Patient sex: M
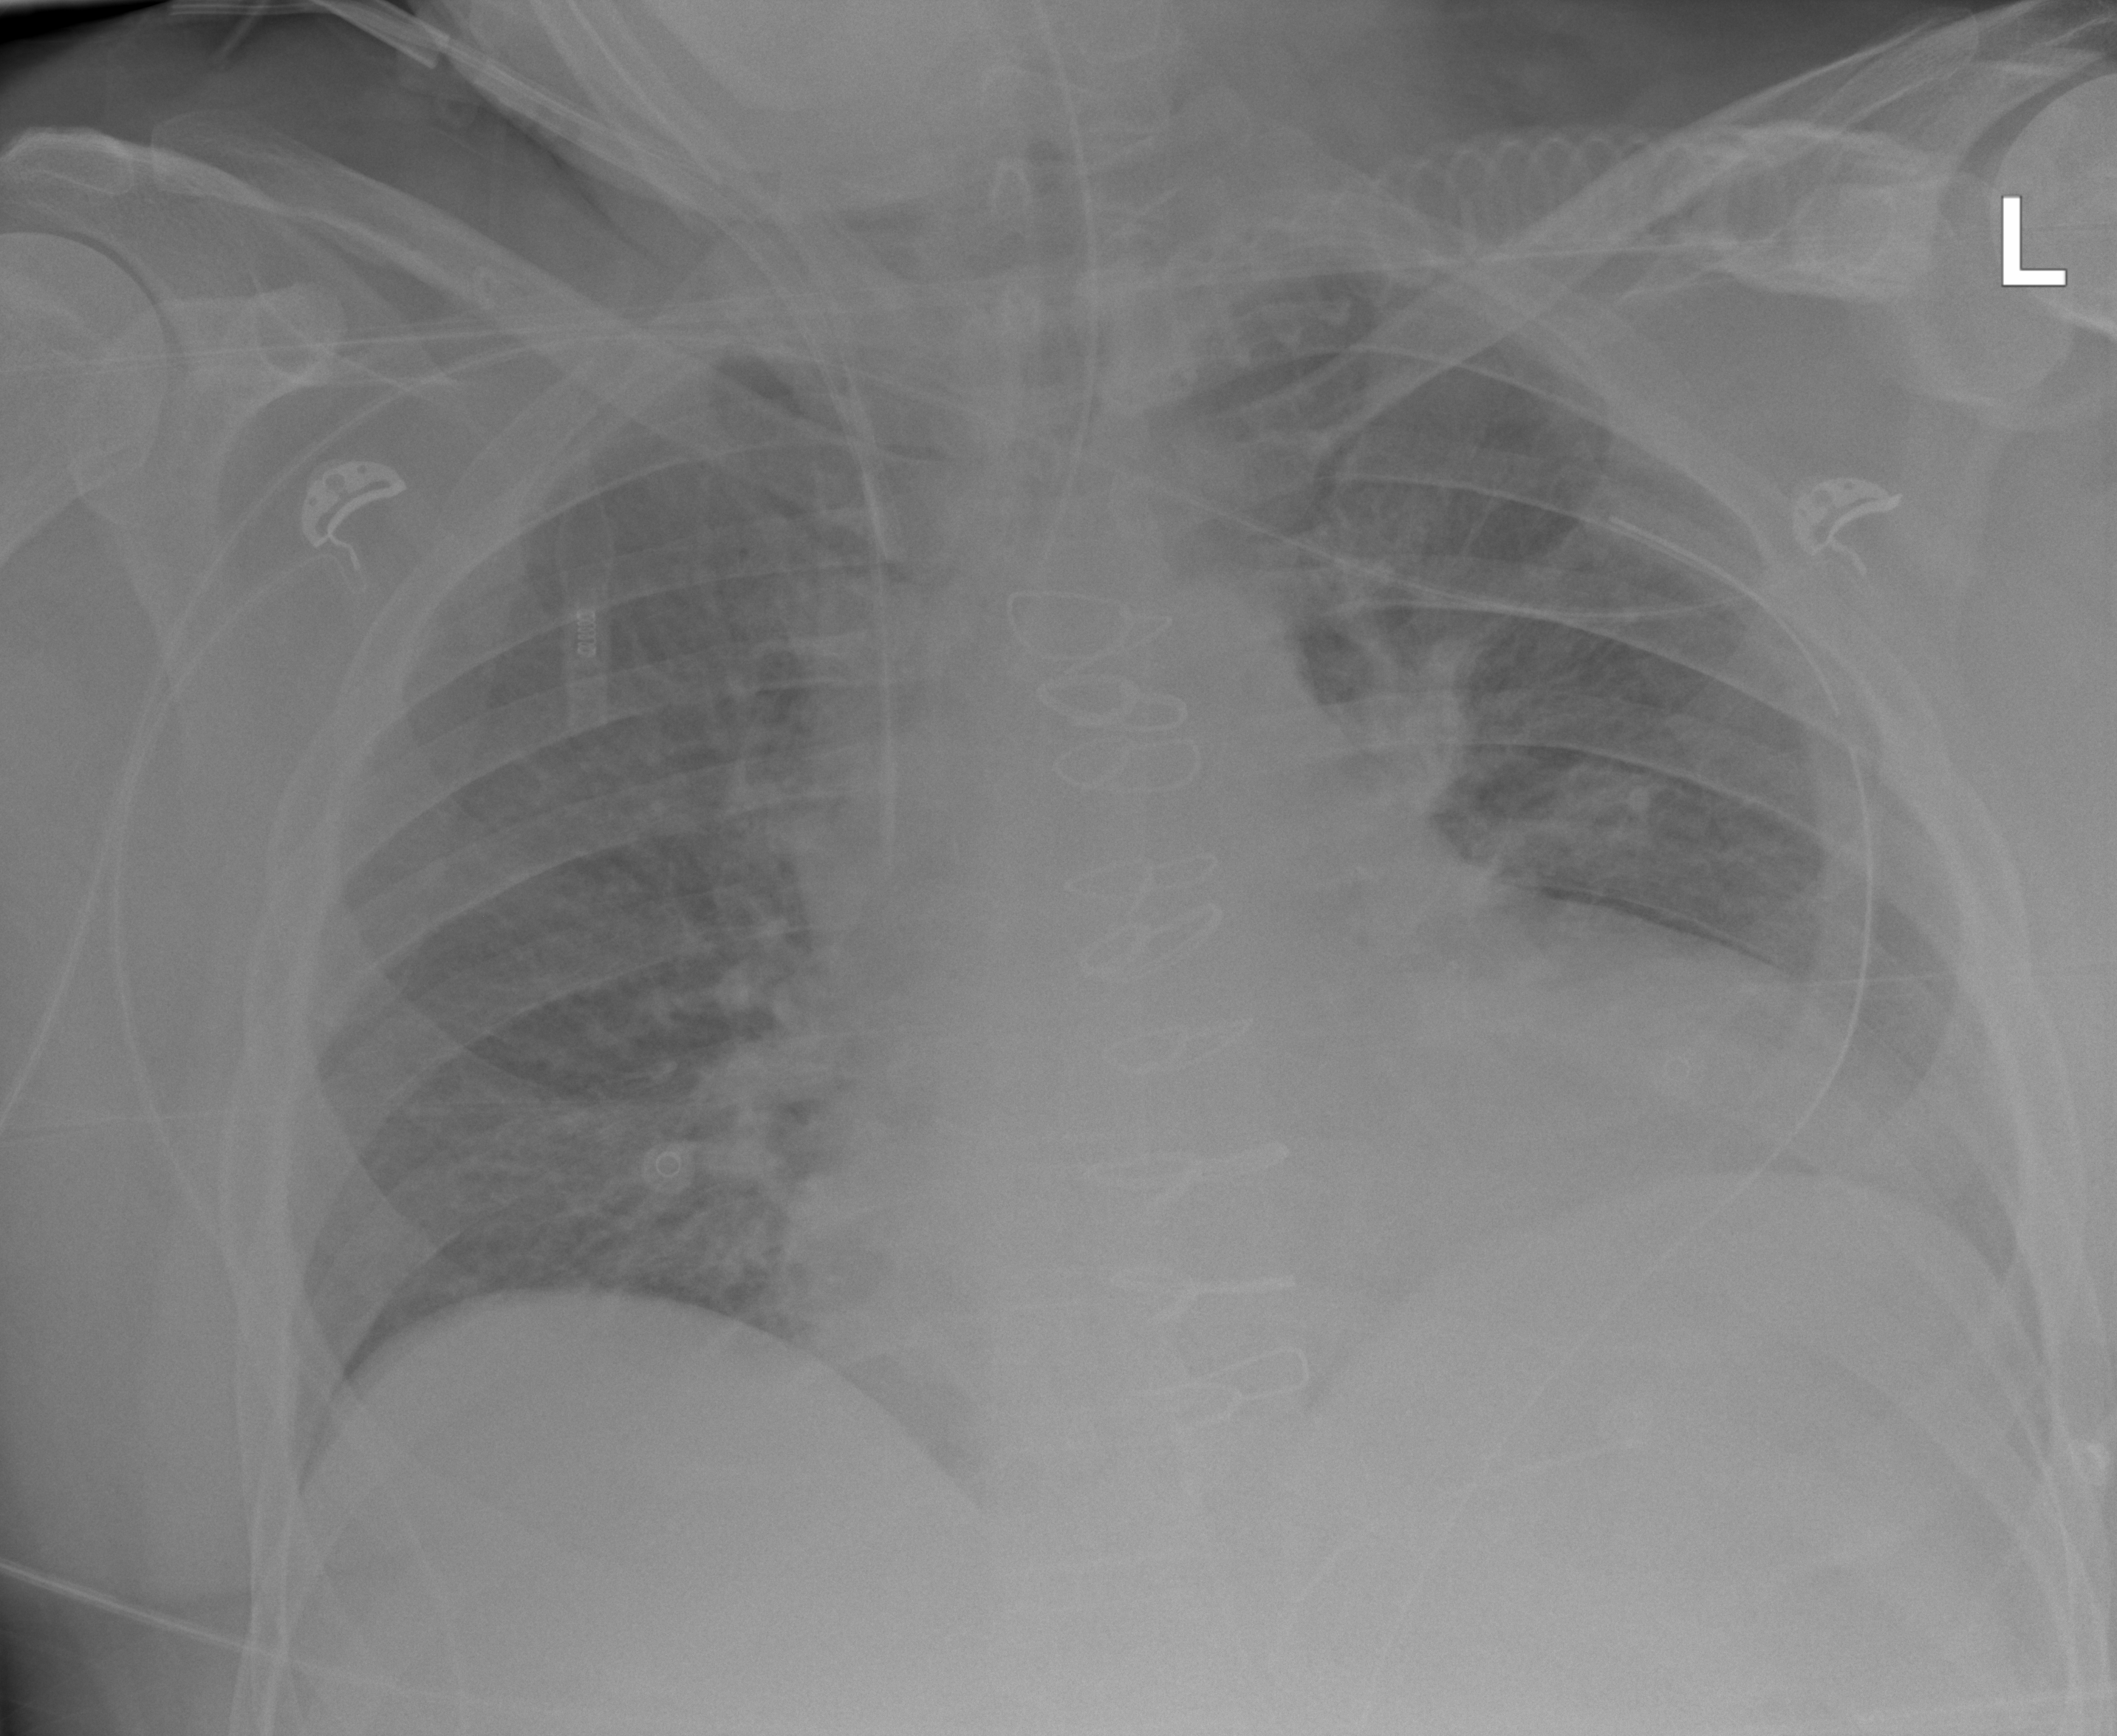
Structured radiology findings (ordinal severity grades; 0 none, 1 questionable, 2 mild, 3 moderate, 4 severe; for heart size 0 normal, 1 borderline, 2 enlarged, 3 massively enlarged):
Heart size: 3
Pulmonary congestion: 3
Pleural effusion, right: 0
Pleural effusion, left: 0
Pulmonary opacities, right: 0
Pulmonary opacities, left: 0
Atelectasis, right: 0
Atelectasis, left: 0